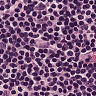
Metastatic tissue present: no